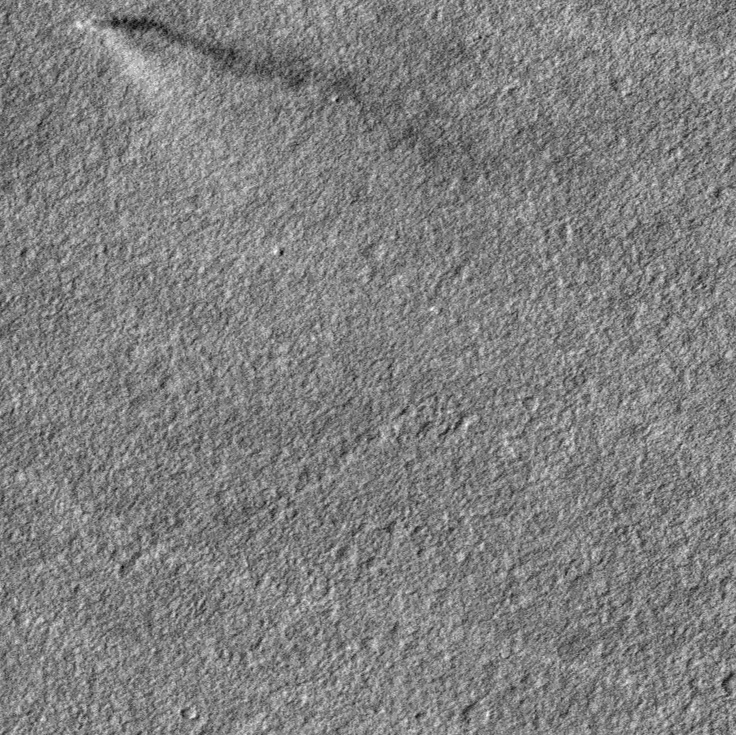
Label: dustdevil